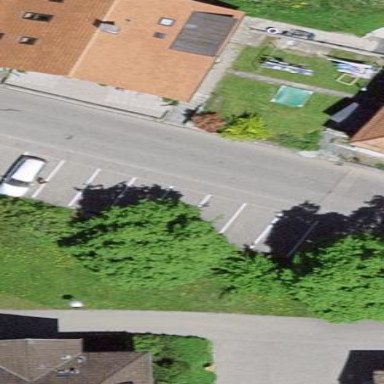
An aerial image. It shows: Parking available on the street side.